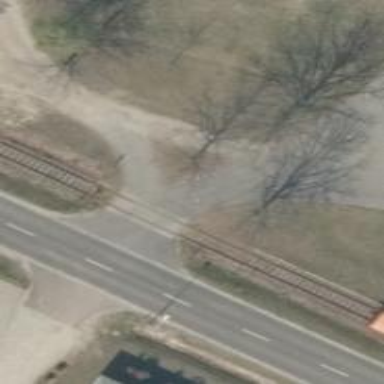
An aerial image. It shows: Level crossing along the railway.